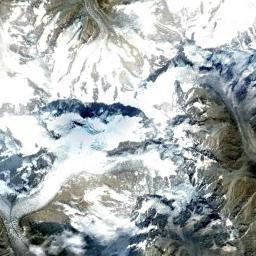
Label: snowberg